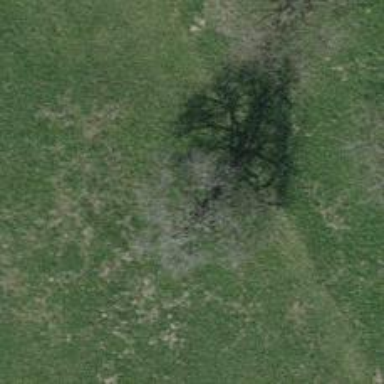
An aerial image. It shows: Single tag "natural: tree."